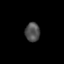
Tissue: prostate
Cell type: T cells
Senescence score: 0.7943
Nuclear area (px): 274
Mean DAPI intensity: 79.033